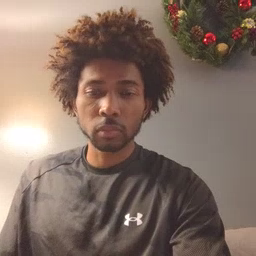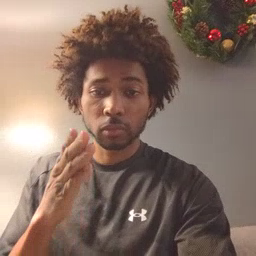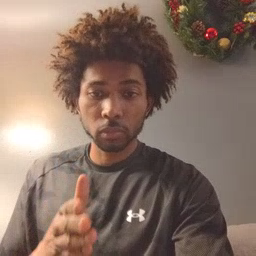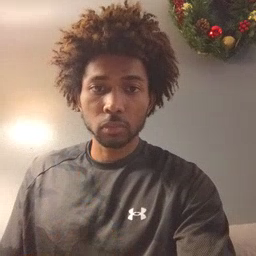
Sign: person